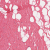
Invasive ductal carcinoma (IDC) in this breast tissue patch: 0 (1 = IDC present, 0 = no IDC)